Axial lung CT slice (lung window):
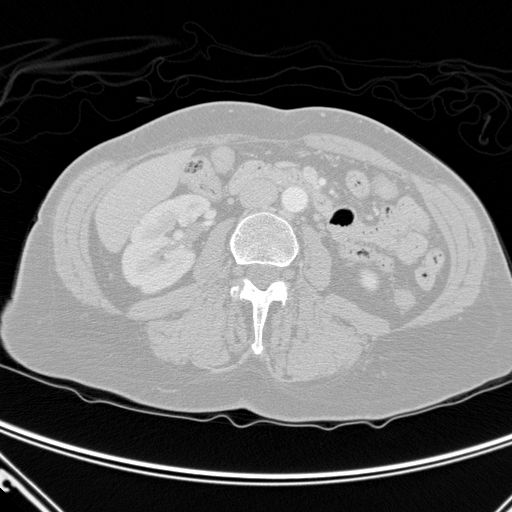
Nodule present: no